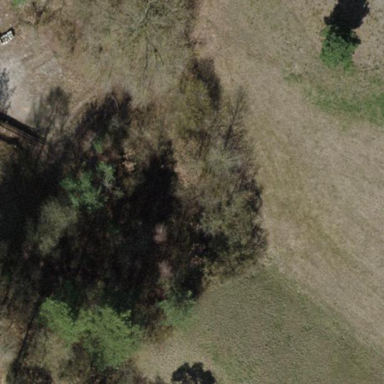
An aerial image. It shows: Forest with mixed types of leaves.